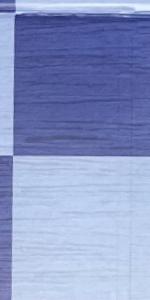
Label: Empty